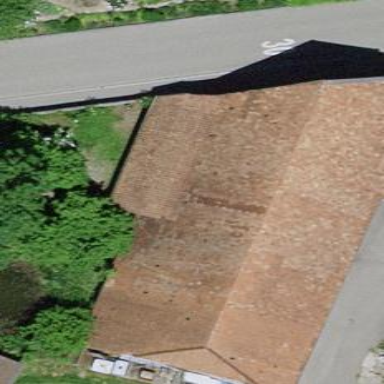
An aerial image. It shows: Barn.